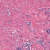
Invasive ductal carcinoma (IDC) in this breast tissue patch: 1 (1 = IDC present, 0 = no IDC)